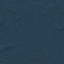
Land use / land cover class: Forest